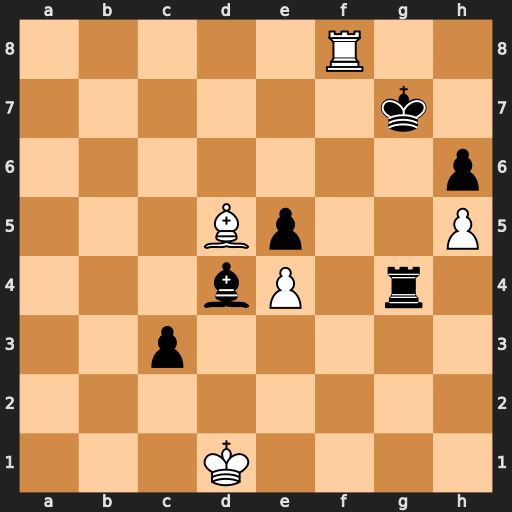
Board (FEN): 5R2/6k1/7p/3Bp2P/3bP1r1/2p5/8/3K4
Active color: w
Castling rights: -
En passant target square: -
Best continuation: Rg8+ Kf6 Rxg4